Field crop: maize
Growth stage: 1
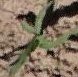
Species: maize